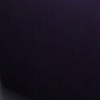
Label: space